Field crop: maize
Growth stage: 1
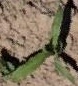
Species: maize